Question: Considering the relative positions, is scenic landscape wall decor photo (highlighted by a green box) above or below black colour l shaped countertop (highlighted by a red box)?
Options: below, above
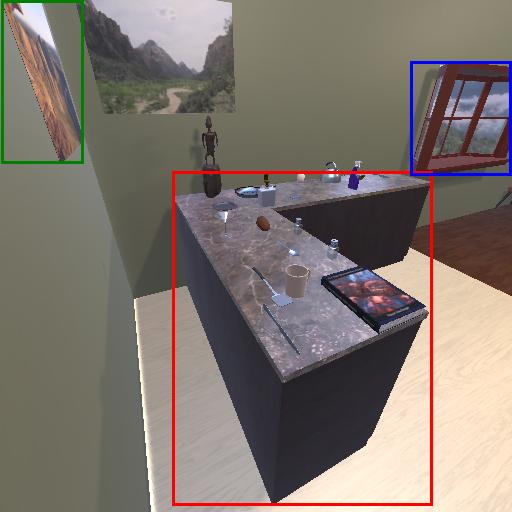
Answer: below